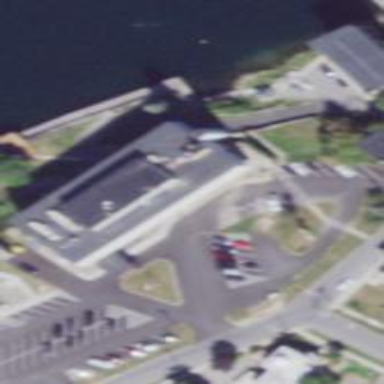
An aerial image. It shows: Hospital building.